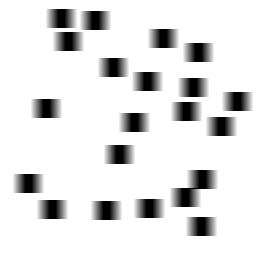
Squares: 21
Triangles: 0
Stars: 0
Total shapes: 21